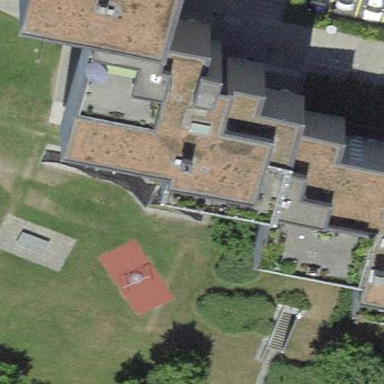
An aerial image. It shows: Residential building.